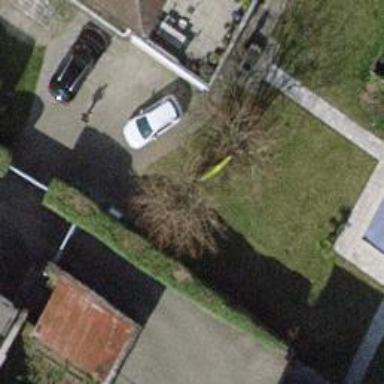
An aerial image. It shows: Garden with deciduous broadleaved trees.